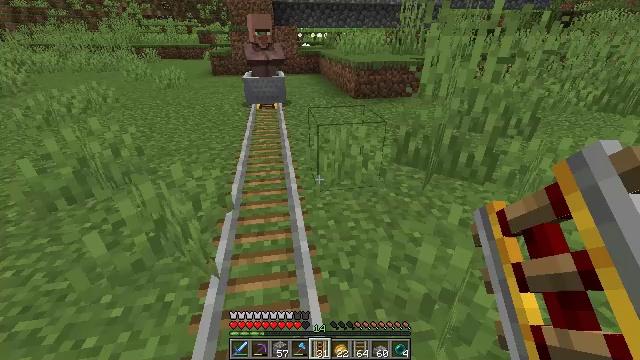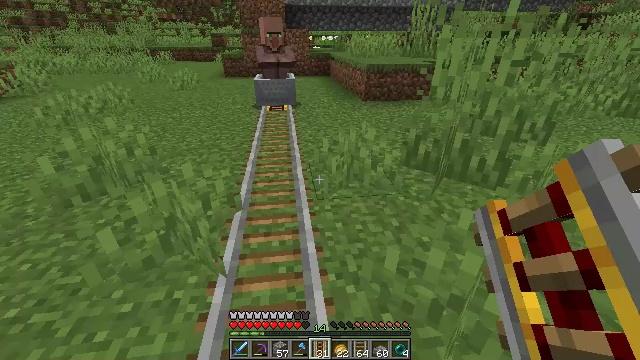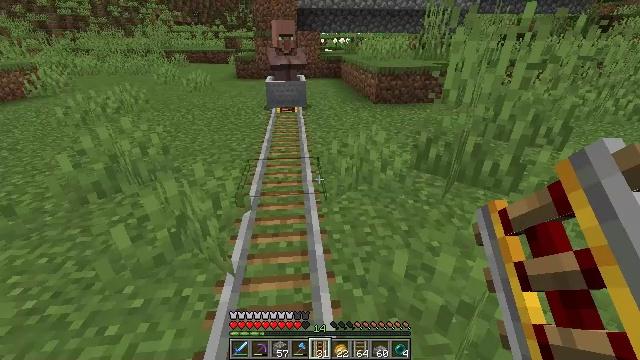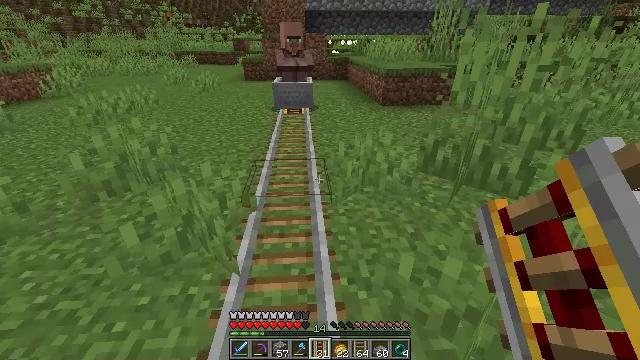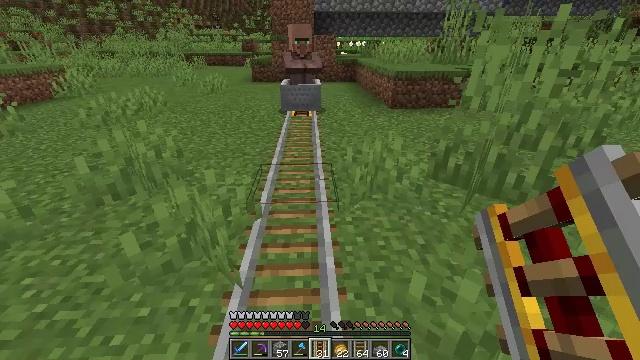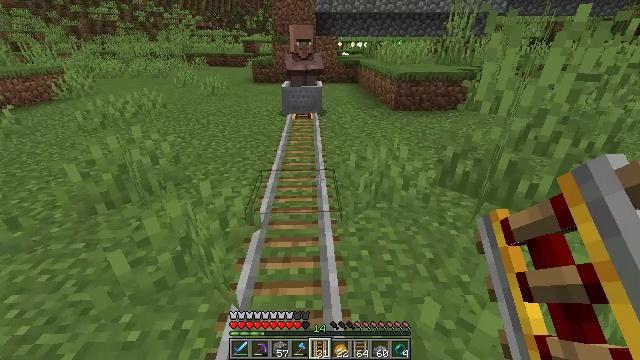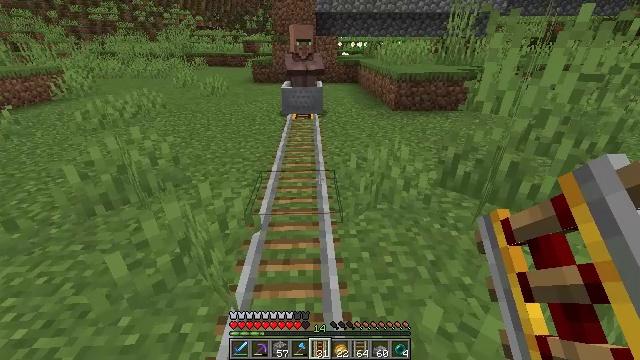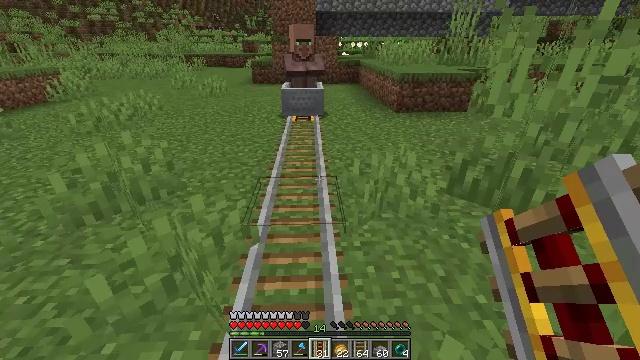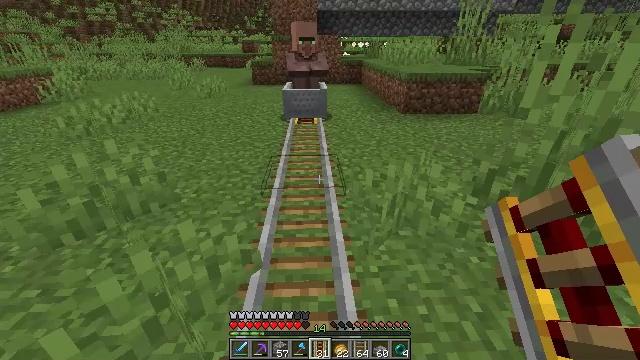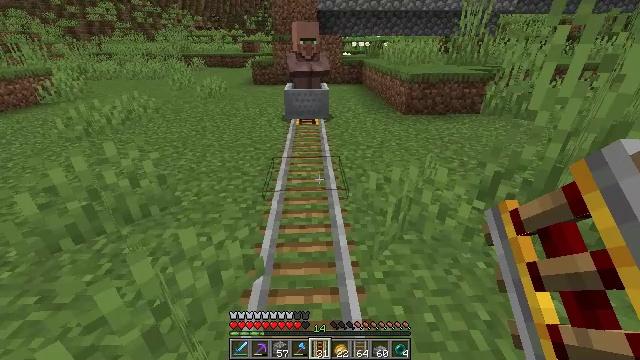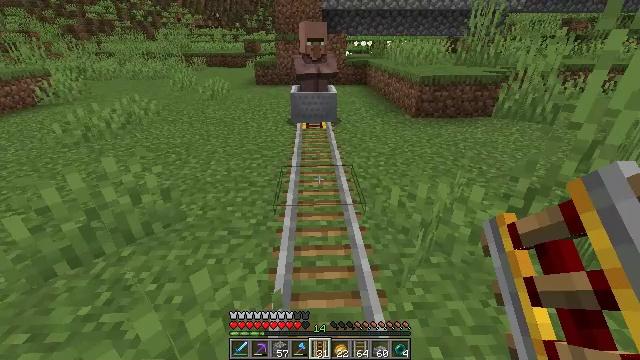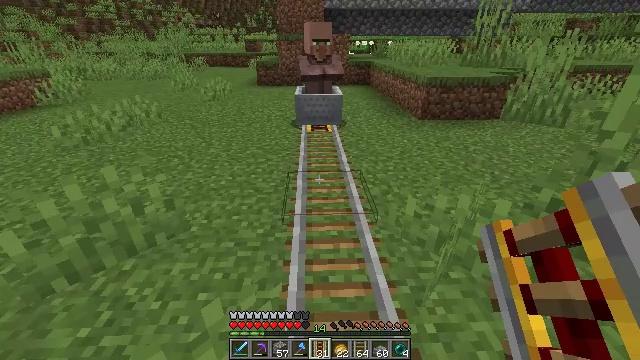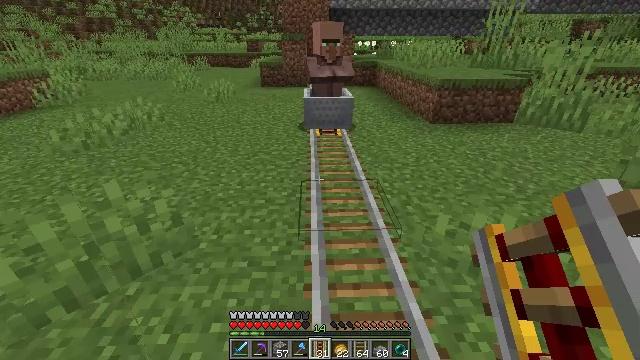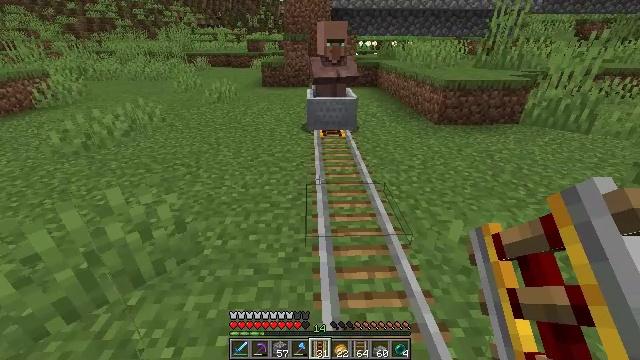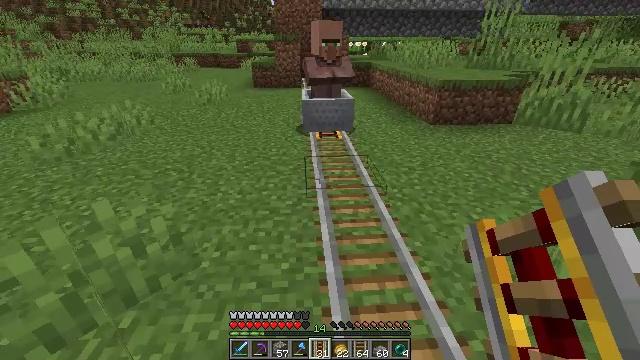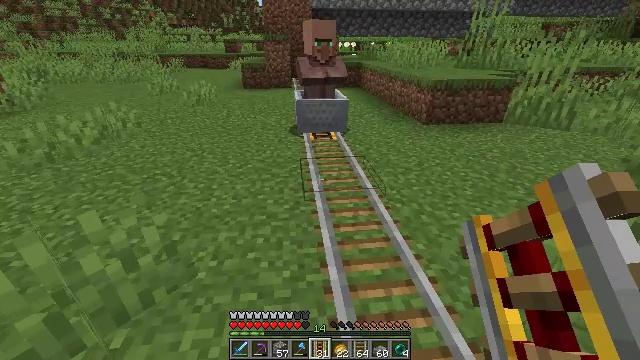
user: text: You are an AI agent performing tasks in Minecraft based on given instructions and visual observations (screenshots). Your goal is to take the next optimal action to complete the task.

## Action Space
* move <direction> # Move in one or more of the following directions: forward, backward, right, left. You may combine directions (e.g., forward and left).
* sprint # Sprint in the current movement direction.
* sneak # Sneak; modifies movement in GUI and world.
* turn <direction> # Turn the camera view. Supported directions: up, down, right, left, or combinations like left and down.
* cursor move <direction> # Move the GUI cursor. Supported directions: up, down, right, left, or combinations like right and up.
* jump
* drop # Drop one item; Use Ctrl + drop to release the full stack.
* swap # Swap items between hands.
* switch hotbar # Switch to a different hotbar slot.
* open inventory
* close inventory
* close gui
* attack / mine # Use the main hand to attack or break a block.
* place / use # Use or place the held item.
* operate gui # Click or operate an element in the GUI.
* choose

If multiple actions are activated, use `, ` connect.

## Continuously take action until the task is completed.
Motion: motion action
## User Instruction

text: Attack the ground to gather dirt.
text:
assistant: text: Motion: turn left
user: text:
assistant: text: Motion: turn left
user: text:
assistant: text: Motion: turn left
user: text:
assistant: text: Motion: move forward, turn left
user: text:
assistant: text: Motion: move forward
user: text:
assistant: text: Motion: move forward
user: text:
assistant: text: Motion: move forward
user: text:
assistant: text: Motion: move forward and move left
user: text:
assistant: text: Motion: move forward and move left
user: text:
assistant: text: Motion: move forward and move left
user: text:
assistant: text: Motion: move forward and move left
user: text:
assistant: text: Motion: move forward and move left
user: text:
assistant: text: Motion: move forward and move left
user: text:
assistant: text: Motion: move forward and move left, turn right
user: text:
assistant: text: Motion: move forward and move left, turn right
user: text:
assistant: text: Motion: move forward and move left, turn right
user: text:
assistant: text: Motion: move forward and move left, turn right
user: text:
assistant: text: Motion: move forward and move left, turn right
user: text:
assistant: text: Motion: move forward and move left, turn right and up
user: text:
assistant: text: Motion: move forward and move left, turn right
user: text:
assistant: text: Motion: move forward and move left, turn right
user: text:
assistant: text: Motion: move forward and move left
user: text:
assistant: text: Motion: move forward and move left
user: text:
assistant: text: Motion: move forward and move left, turn right
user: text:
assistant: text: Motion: move forward and move left, turn right
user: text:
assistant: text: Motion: move forward and move left, turn right
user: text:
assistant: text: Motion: move left
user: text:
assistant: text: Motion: no_op
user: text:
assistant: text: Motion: no_op
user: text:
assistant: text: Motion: no_op